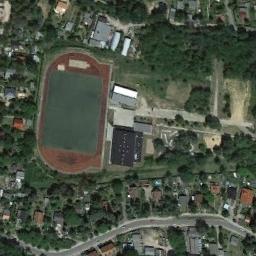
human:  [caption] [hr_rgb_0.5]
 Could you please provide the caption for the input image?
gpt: The ground track field is surrounded by lots of trees and houses arranged neatly .

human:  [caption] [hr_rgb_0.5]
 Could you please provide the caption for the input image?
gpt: A track and field is built in the middle of a residential area, Surrounded by a lot of vegetation .

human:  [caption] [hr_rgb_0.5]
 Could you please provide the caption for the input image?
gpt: There are many buildings next to the ground track field .

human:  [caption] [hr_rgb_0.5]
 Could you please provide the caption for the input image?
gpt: There are green fields and red tracks .

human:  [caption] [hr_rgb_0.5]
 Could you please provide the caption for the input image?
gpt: There are many buildings around the ground track field with a red track .